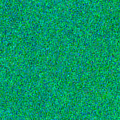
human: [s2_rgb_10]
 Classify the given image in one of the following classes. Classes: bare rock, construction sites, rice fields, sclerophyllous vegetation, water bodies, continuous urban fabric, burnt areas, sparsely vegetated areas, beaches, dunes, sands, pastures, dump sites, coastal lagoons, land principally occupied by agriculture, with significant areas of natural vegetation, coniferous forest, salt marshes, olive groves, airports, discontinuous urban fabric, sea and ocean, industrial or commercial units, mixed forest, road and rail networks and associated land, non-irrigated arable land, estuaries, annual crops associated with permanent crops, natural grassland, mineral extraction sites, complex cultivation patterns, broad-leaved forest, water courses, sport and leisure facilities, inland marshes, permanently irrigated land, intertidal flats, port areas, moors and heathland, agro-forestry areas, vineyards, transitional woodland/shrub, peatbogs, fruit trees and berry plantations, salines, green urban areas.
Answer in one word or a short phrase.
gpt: sea and ocean